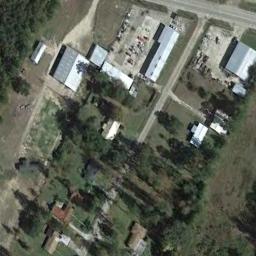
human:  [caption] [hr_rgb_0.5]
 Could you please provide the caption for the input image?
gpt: The houses in the medium - sized residential areas are of different colors .

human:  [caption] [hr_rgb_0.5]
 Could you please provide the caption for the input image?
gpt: The medium residential is on the grass next to some trees and road .

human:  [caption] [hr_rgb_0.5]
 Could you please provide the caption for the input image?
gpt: Lots of buildings are in medium residential area .

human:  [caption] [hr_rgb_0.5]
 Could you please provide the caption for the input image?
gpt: The medium residential area has some houses of different sizes and some trees are among these houses .

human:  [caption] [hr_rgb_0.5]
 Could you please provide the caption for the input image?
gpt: There are some white buildings and green trees on the medium residential area .